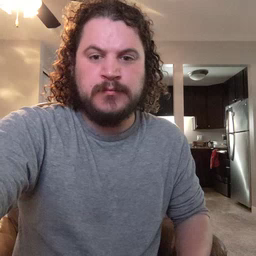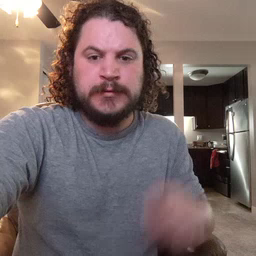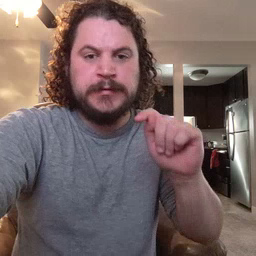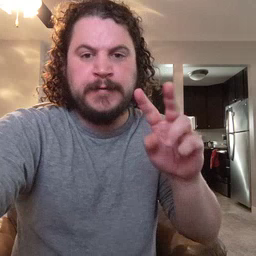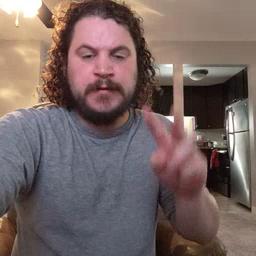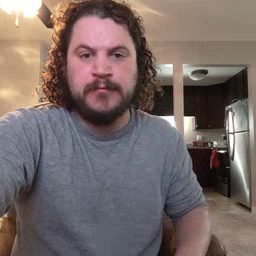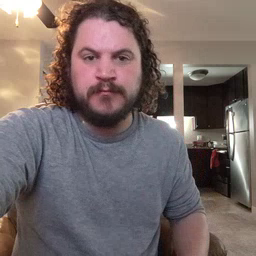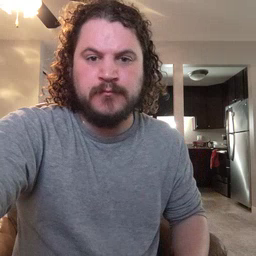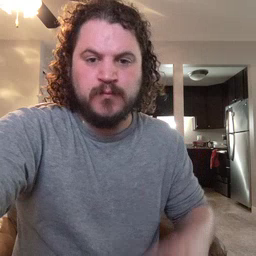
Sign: TV